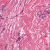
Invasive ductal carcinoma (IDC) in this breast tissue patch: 0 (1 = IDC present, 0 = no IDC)